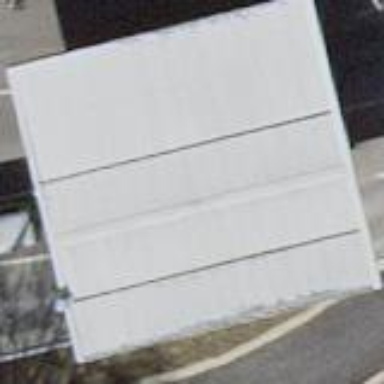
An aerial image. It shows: View of roof of building.